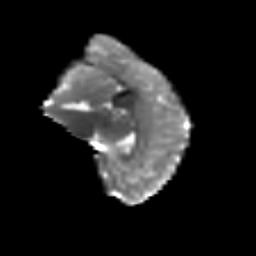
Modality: T2w
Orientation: sagittal
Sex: female
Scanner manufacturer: siemens
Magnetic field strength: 3 T
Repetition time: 5 s
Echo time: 0.071 s